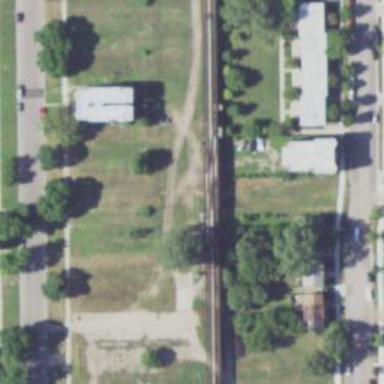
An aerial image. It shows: Railroad crossover.